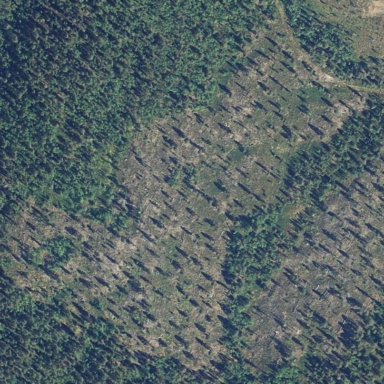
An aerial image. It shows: Logging area.